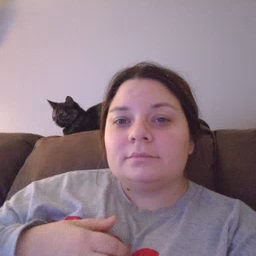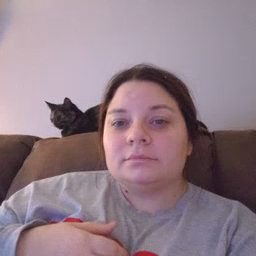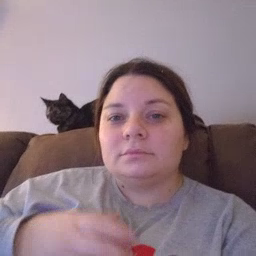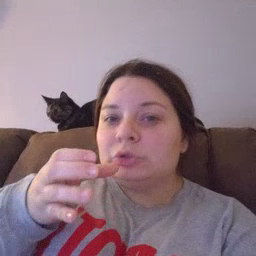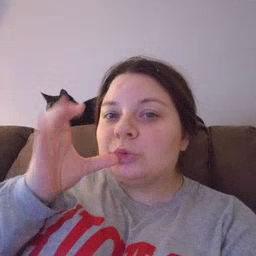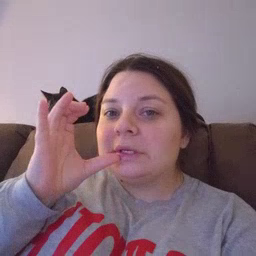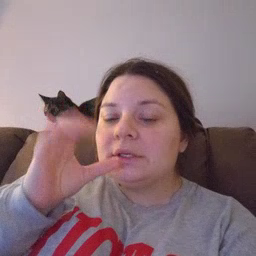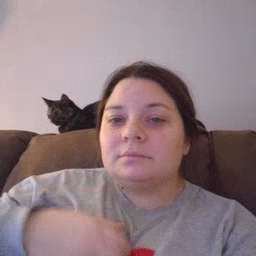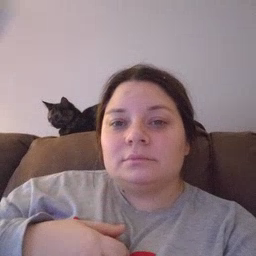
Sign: drink